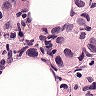
Metastatic tissue present: yes